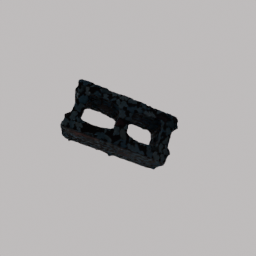
Label: architecture